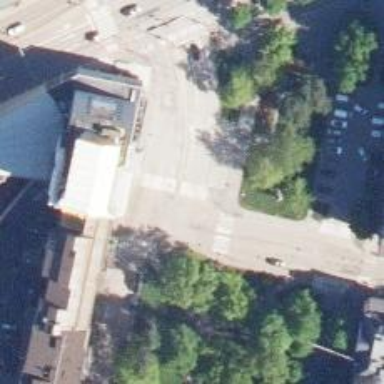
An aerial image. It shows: Uncontrolled zebra crossing with pedestrian island.